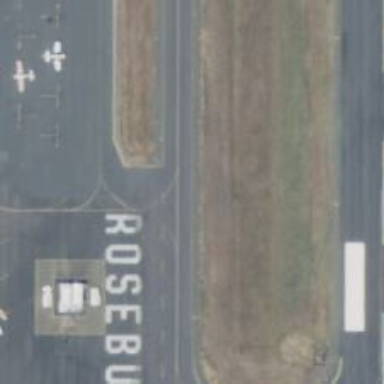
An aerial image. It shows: Image of taxiway at airport.